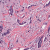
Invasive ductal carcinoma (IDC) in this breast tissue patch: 1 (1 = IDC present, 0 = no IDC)